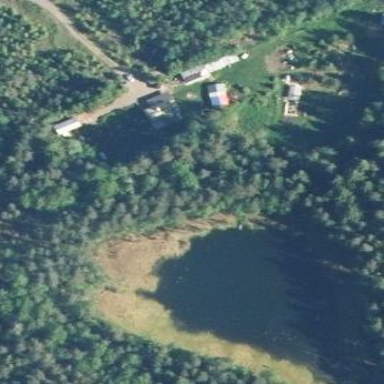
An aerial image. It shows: Peaceful pond surrounded by nature.